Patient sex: M
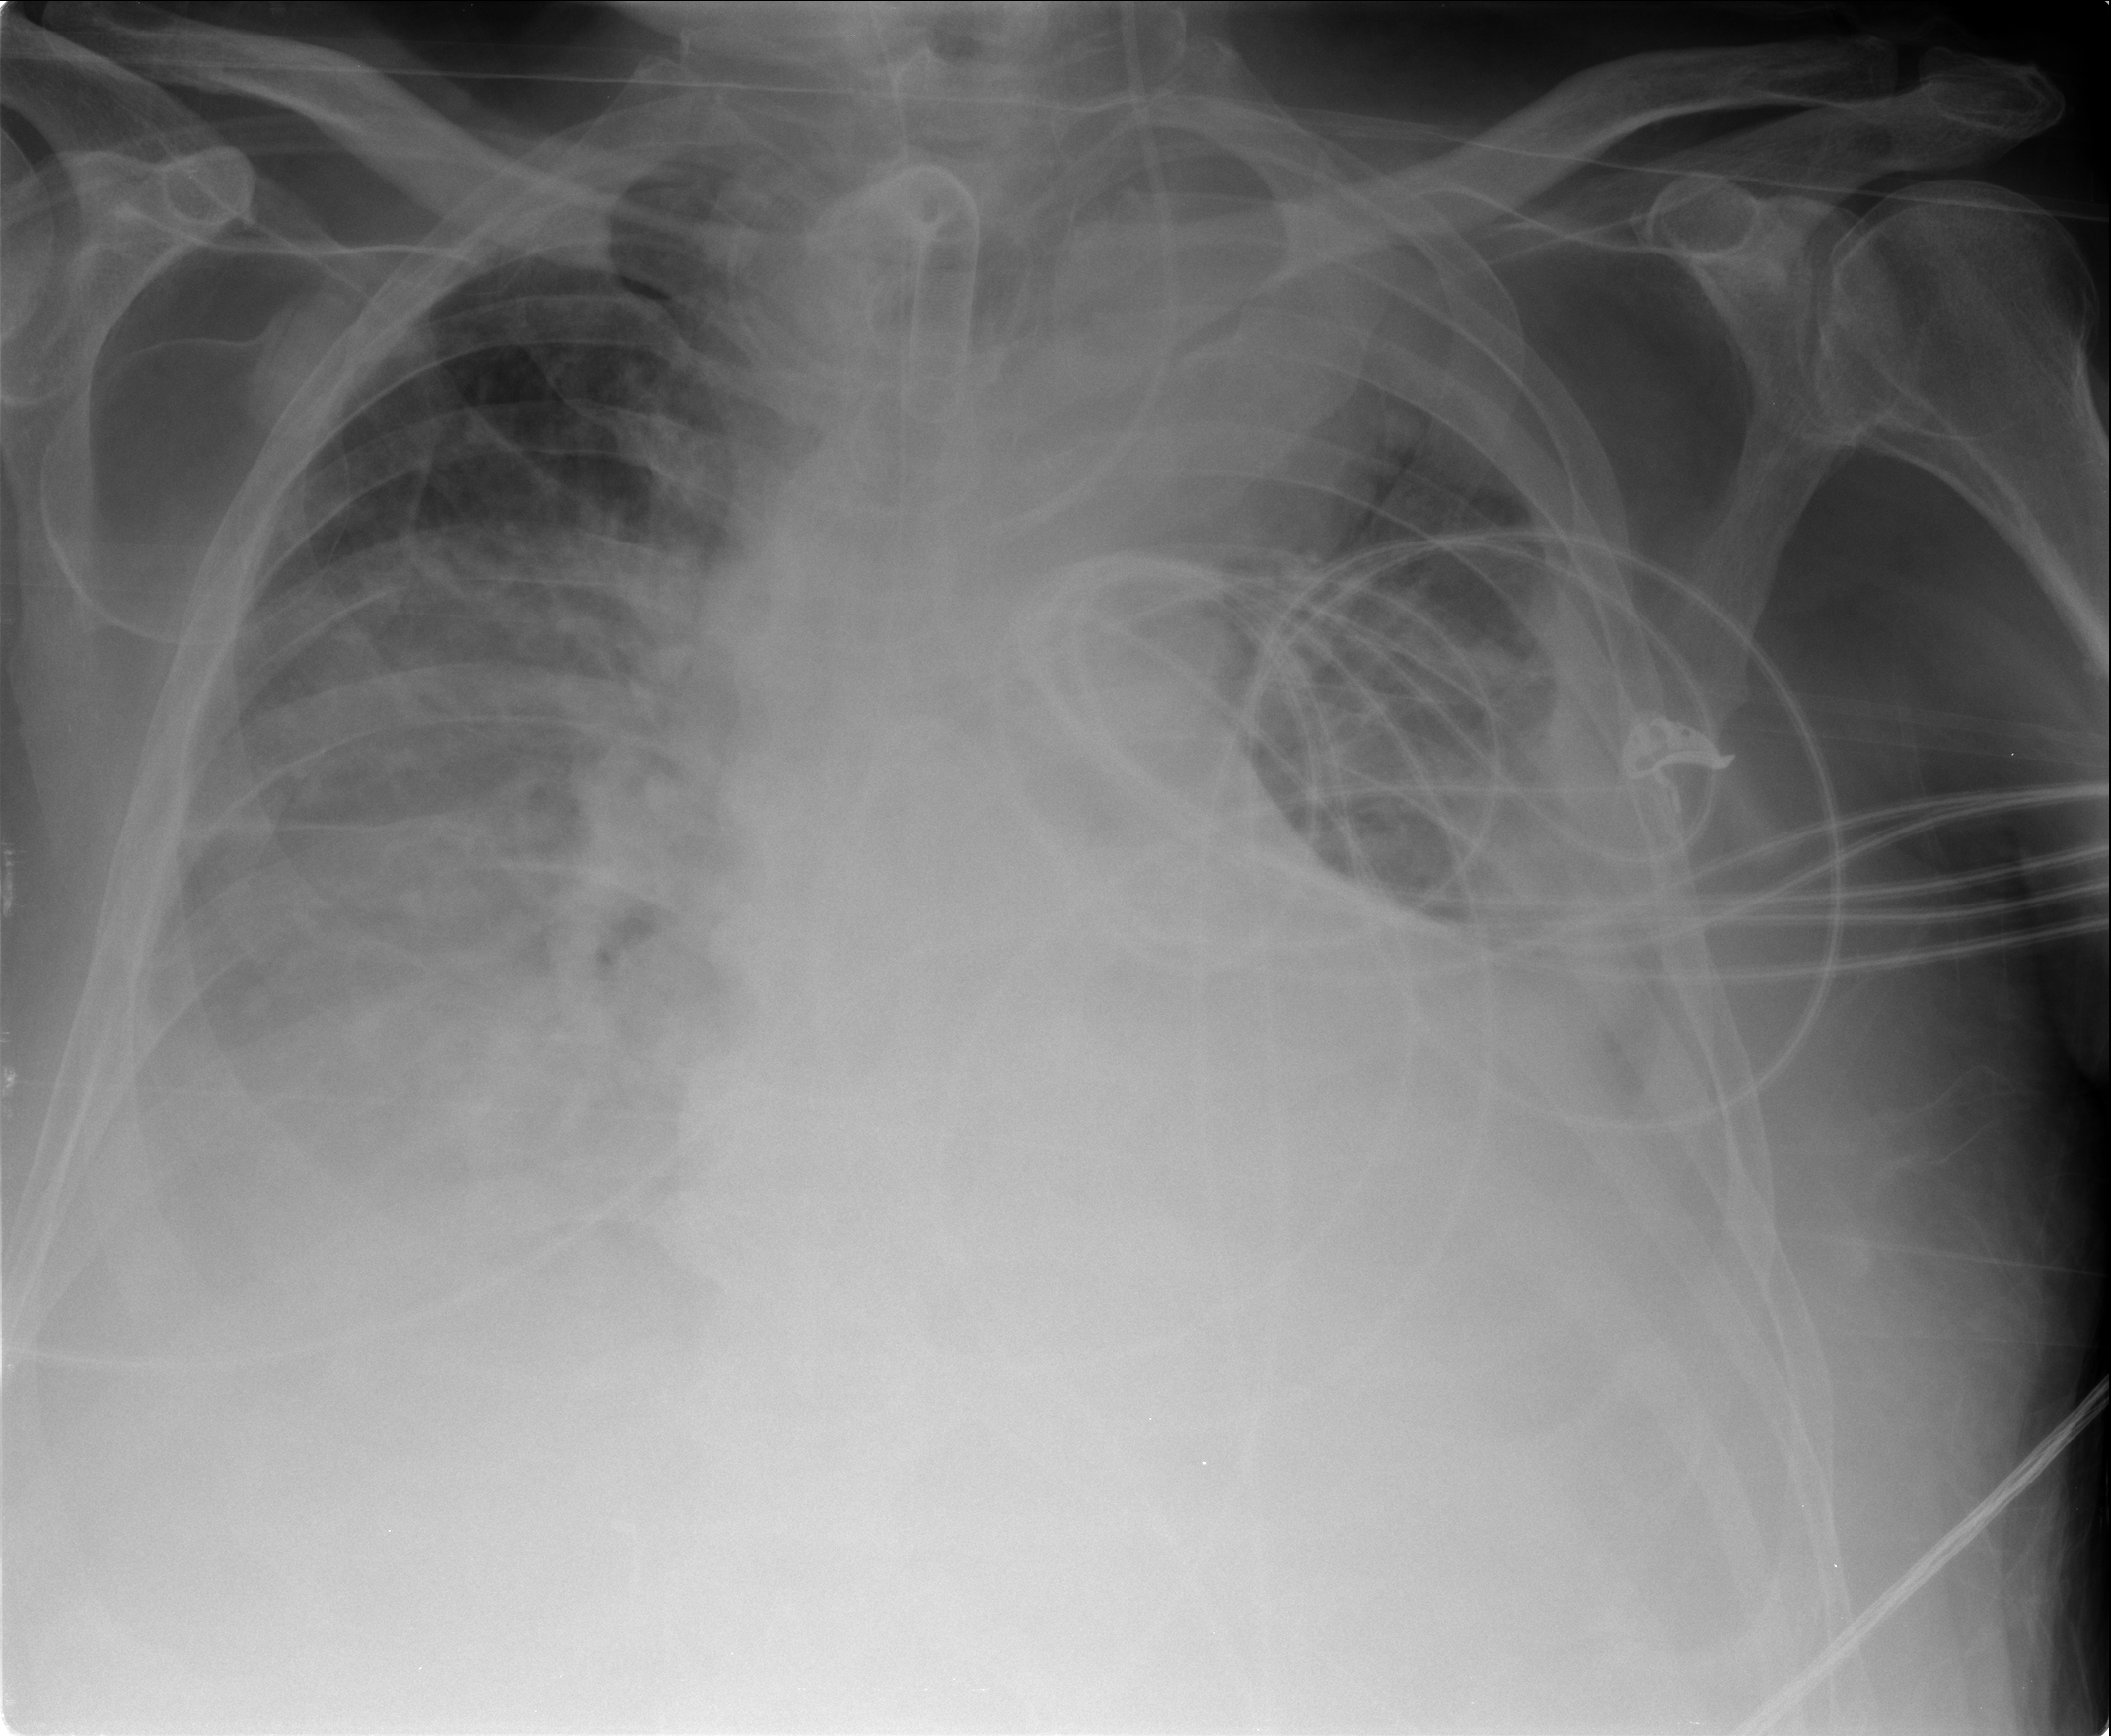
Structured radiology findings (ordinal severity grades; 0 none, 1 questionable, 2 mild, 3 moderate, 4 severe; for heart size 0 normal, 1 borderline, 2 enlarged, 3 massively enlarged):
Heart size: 2
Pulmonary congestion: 3
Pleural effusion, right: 3
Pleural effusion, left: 3
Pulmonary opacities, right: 3
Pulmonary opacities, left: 2
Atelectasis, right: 2
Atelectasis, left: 3